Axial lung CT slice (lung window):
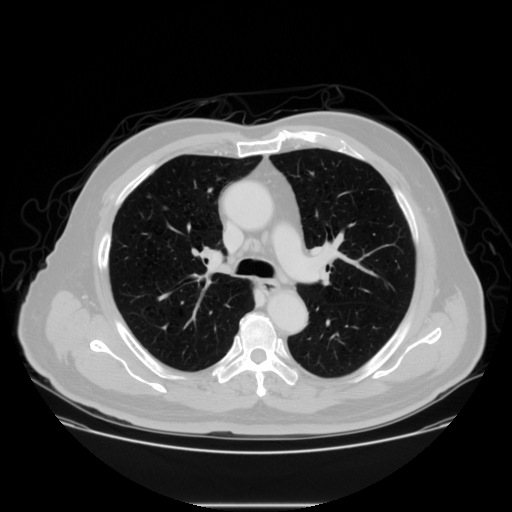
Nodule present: yes
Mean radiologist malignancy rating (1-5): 2.667